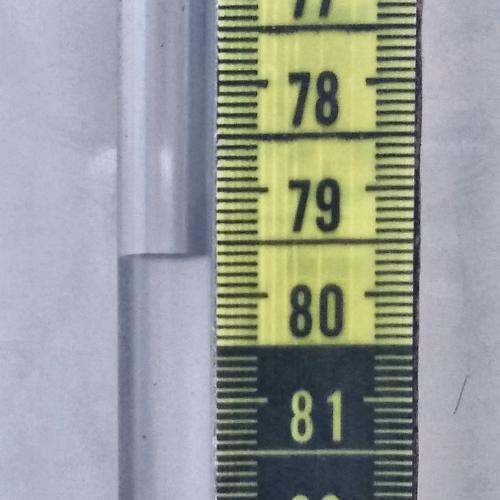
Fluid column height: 79.6 cm